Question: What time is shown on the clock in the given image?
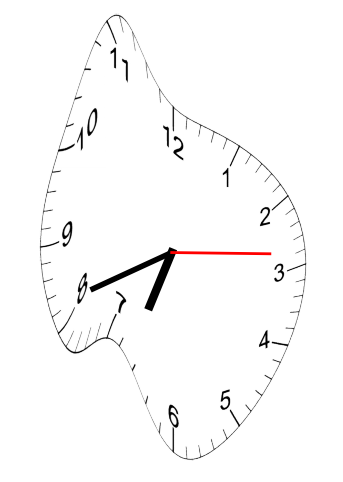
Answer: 06:41:14